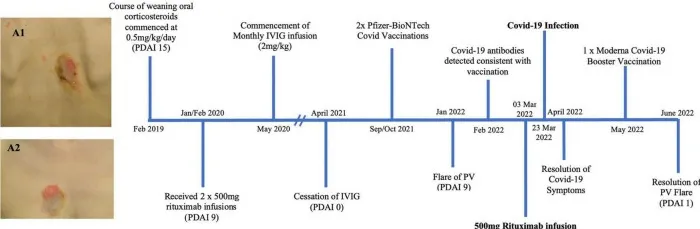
Timeline summary of patient one's disease course (PDAI: pemphigus disease area index). Images A1 and A2 show erosions on the back (A2) and chest (A2) of patient one prior to receiving treatment detailed in this timeline.
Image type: chart (chart)